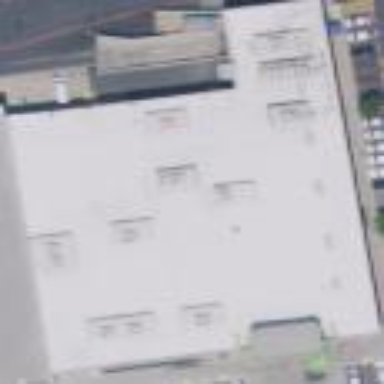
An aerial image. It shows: Commercial building housing supermarket.